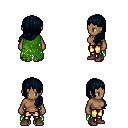
a pixel art fantasy rpg character, female body template, human, dark skin, green tattered cape, gold greaves, raven left-swept hairstyle, maroon shoes, four views (front, back, left, right), 2x2 character sprite sheet, small pixel art, hard edges, no anti-aliasing